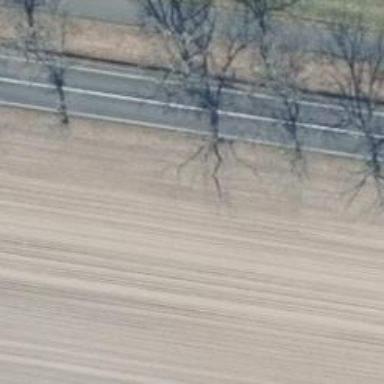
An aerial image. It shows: Row of deciduous broadleaved trees.